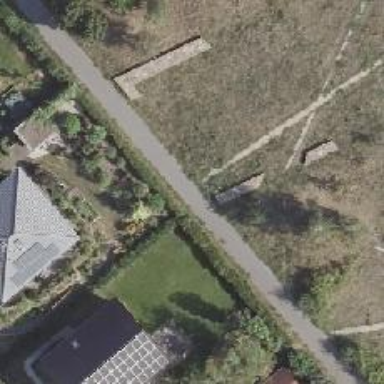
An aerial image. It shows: Footway covered with grass.